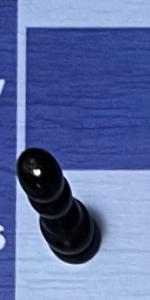
Label: Pawn_Black